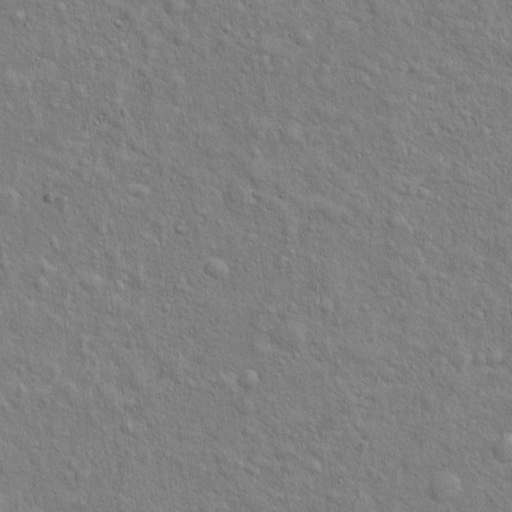
Classes present: Background